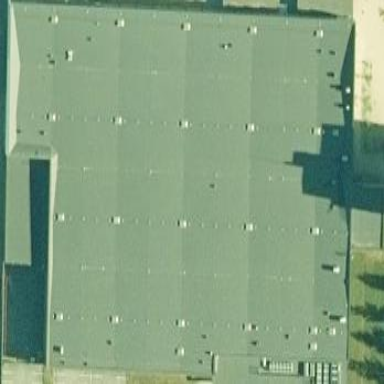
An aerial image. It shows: Supermarket building.